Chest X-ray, PA view. Patient: 65 years old, sex F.
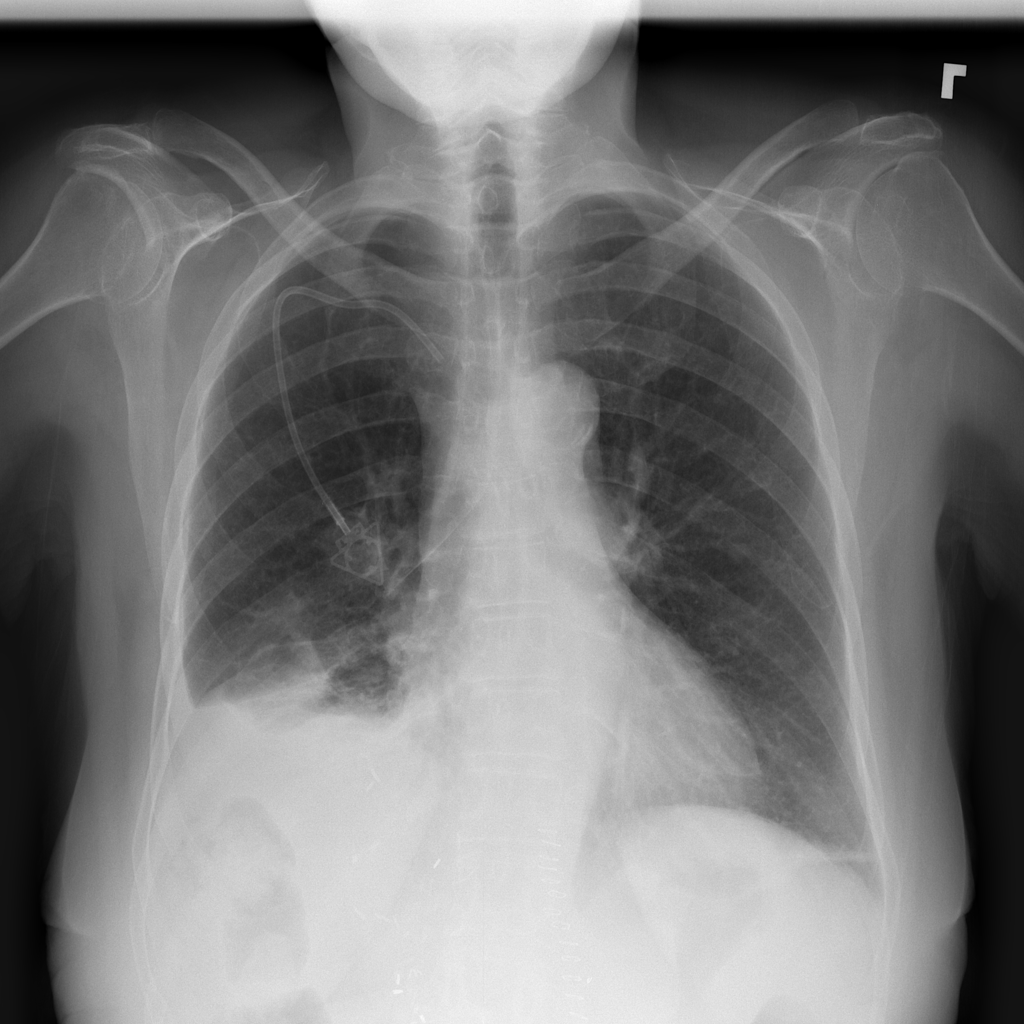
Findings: Atelectasis, Consolidation, Effusion, Mass